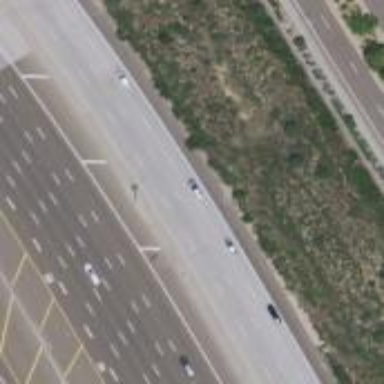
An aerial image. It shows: Motorway.